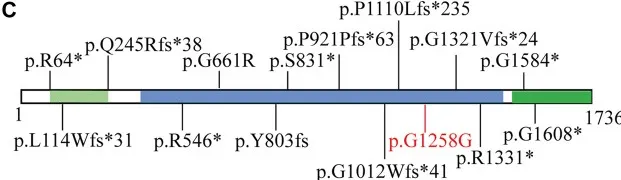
Pedigrees of the proband and the genetic characteristics of the pedigree. (C)
COL11A2 variants associated with type 3 SS, variants were collected from ClinVar and previously reported (variants written in black), the pathogenic variant in the proband is marked in red (the suspected splicing mutation COL11A2 c.4750+5G > A is not shown) (https://legacy. Uniprot. Org/uniprot/P13942).
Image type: chart (chart)